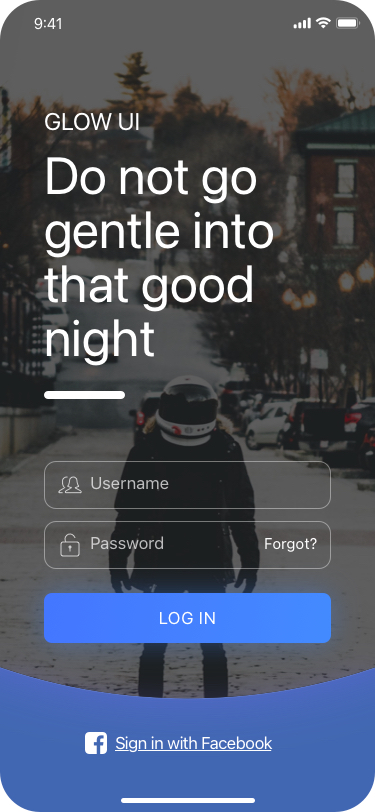
Text in this UI design:
Do not go gentle into that good night
GLOW UI